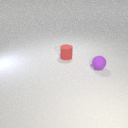
small red rubber cylinder to the left of small purple rubber sphere